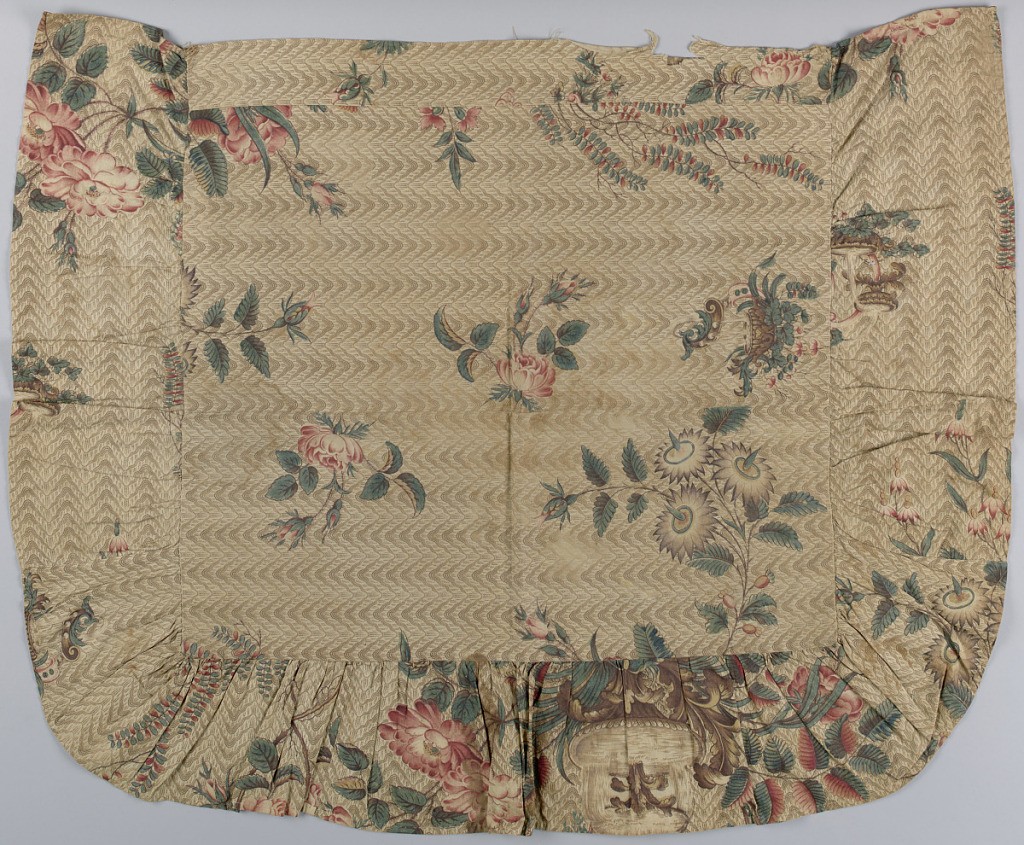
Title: Pillow cover
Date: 19th century
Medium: cotton Technique: printed
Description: Pillow cover made from two pieces of cotton. For the top and ruffle, multicolored roses, other flowers and vase are on a light brown ground of wavy zigzags. For the back, hexagonal compartments are filled with flowers, red on a brown ground.